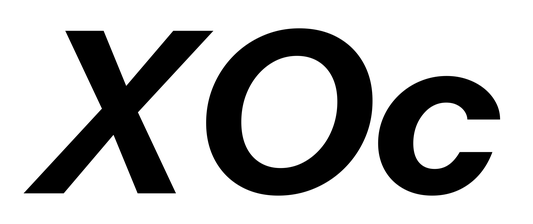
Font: InstrumentSans-Italic_Bold_Italic